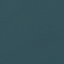
Label: SeaLake